Question: I would like to stroke the path of a 'CAShapeLayer' with two alternating colours (black and white for example, think Preview.app selection boxes). I am not sure how to do this, or whether this is even possible with Quartz.
I have set up a CAShapeLayer to have a white border, and then set the path property to be a dashed black line. My hope was that this should give the effect of a black and white dashed lines. However, it seems that the path is drawn first the border is stroked on top, see screenshot (the fur belongs to my cat),

Can anybody suggest a better approach or a way to get this to work?
The code,
'''
// Stroke a white border
[shapeLayer setFrame:shapeRect];
[shapeLayer setBorderColor:[[NSColor whiteColor] CGColor]];
[shapeLayer setBorderWidth:1.0];
// Stroked a black dash path (along the border)
// and fill shape with clear colour
[shapeLayer setFillColor:[[NSColor clearColor] CGColor]];
[shapeLayer setStrokeColor:[[NSColor blackColor] CGColor]];
[shapeLayer setLineWidth:1.0];
[shapeLayer setLineJoin:kCALineJoinRound];
[shapeLayer setLineDashPattern:
[NSArray arrayWithObjects:[NSNumber numberWithInt:5],
[NSNumber numberWithInt:5],
nil]];
CGMutablePathRef path = CGPathCreateMutable();
CGPathAddRect(path, NULL, shapeLayer.bounds);
[shapeLayer setPath:path];
CGPathRelease(path);
'''
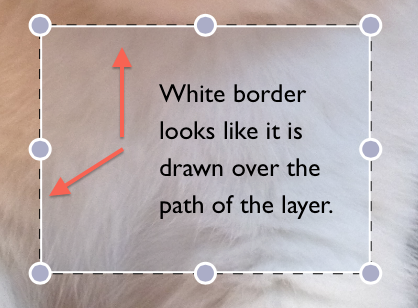
Answer: I think there are two problems with that approach (mixing layer border and shape stroke)
1. The border is on the inside (of the bounds) but the stroke is made from the center (of the path).
2. The border is drawn after the path is stoked
You can do something about #1 by inseting the path half of the strokeWidth
'''
CGFloat halfWidth = 1.0/2.0;
CGPathAddRect(path, NULL, CGRectInset(shapeLayer.bounds, halfWidth, halfWidth));
'''
However the border is still going to be drawn above the shape (at least I don't know how change the order).
I think the easiest solution is to have to shape layers in the same container layer. The container would be used to change the frame and the two layers would be used to the drawing.
The bottom layer would have a white stroke (no dash pattern) and the top layer would have a dashed black stroke. Since both shapes would have the same path it would look like a black and white dash pattern.
Doing it this way would also work with any shape.